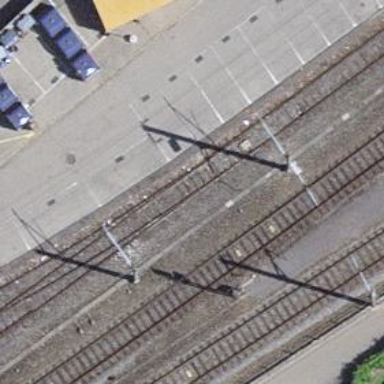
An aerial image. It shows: Single track abandoned railway siding.